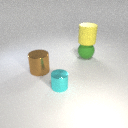
large brown metal cylinder to the left of small cyan metal cylinder